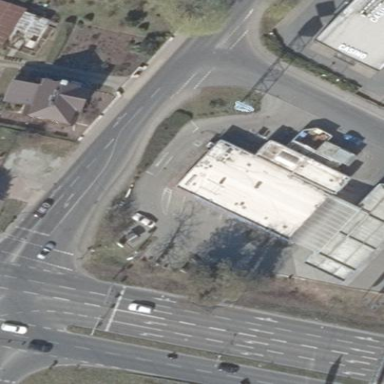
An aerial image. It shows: Fuel station.